Question: I'm relatively new to EntityFramework (started using it today!)
I have the following code:
'''
public class DemoContext : DbContext
{
public DemoContext() : base("demoContext")
{
}
public DbSet<BaseUser> Users {get; set;}
public DbSet<BaseSession> Sessions {get;set;}
}
public class DemoInitializer : DropCreateDatabaseAlways<DemoContext>
{
protected override void Seed(DemoContext context)
{
var staffUsers = new List<StaffUser>
{
new StaffUser {Id=1,Username="test",Password="test",DisplayName="test user",AccessFlags=(AccessFlags)2048 },
};
staffUsers.ForEach(su => context.Users.Add(su));
context.SaveChanges();
}
}
'''
But whenever the 'context.SaveChanges();' line is called, it throws the following exception:
> An exception of type
'System.Data.Entity.Infrastructure.DbUpdateException' occurred in
EntityFramework.dll but was not handled in user codeAdditional information: Error retrieving values from ObjectStateEntry.
See inner exception for details.
And the inner exception is:
> The given key was not present in the dictionary.
Whilst this error doesn't really mean much to me at this point, and Googling around hasn't produced any answers, I have seemingly managed to nail it down to being related to the public property 'DbSet<BaseSession> Sessions {get;set}' on the DemoContext class
(By this I mean, if I comment it out, the error doesn't occur and away we go!)
Why is this, and what's the correct fix?
Do I need to do something with all of the DbSet properties present in a DbContext if I use Initializer.Seed()?
.
Screenshot of the full exception, incase it's useful!

.
I've dialed it down to being a problem with this specific implementation of the 'BaseSession' class:
'''
public class UniqueSession : BaseSession
{
public Date DateOfSession { get; set; }
public string Comments { get; set; }
}
'''
Which, as you can see, uses a custom 'Date' class, which I pilfered from another question on here:
'''
public class Date : IEquatable<Date>, IEquatable<DateTime>
{
public Date(DateTime date)
{
value = new DateTime(date.Date.Ticks, DateTimeKind.Unspecified);
//value = date.Date;
}
public bool Equals(Date other)
{
return other != null && value.Equals(other.value);
}
public bool Equals(DateTime other)
{
return value.Equals(other);
}
public override string ToString()
{
return value.ToString();
}
public static implicit operator DateTime(Date date)
{
return date.value;
}
public static explicit operator Date(DateTime dateTime)
{
return new Date(dateTime);
}
private DateTime value;
}
'''
If I switch 'UniqueSession.DateOfSession' to be a 'DateTime', this error doesn't occur?
.
If I change the 'Date' class so that the 'private DateTime value;' is actually a public property ('public DateTime value { get; set; }'), the error goes away!
But why?
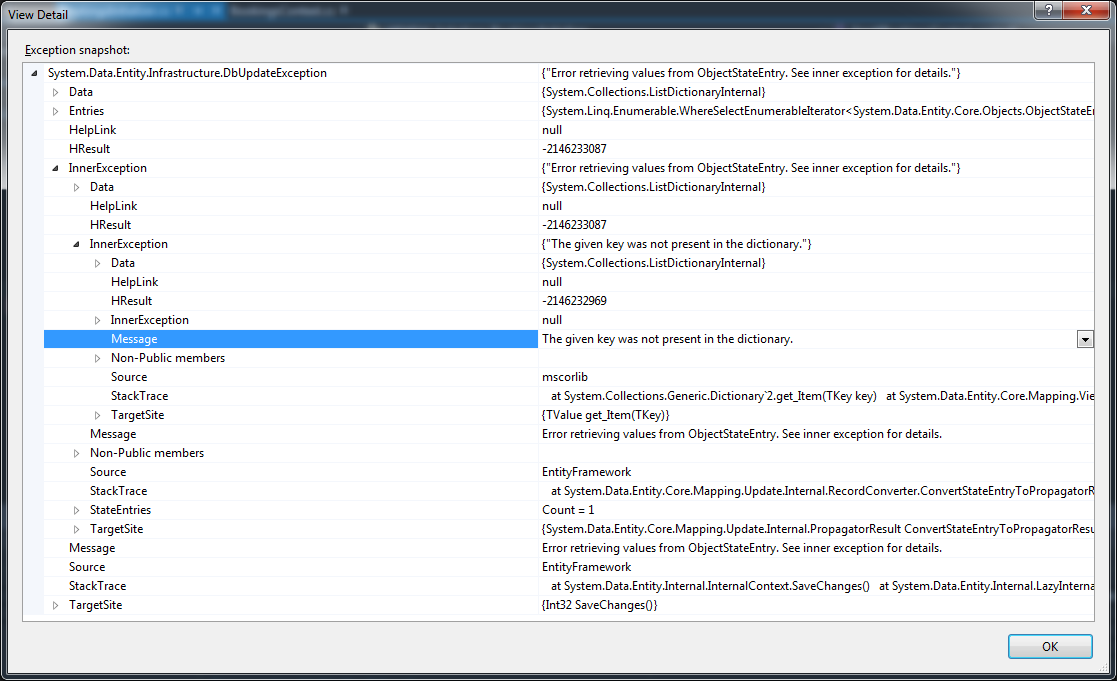
Answer: A complex type is (beyond other) a shortcut to "create columns in the database".
One column for one public property of the class. With no property in the class there is no column to map/create.
This may confuse EF.